Field crop: maize
Growth stage: 2
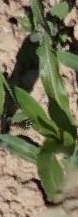
Species: maize